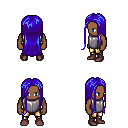
a pixel art fantasy rpg character, male body template, human, dark skin, steel chest armor, gold greaves, blue extra-long hairstyle, maroon shoes, four views (front, back, left, right), 2x2 character sprite sheet, small pixel art, hard edges, no anti-aliasing